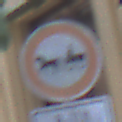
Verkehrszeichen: VerbotGespannfuhrwerke
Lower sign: ZeitangabenOhneBeschraenkungAufWochentage2
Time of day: MorningAfternoon
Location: Outdoor (Urban)
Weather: PartlyCloudy
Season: NotSpecified
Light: Natural